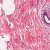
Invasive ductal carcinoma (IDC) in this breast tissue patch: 0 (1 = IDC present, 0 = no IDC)